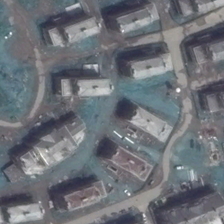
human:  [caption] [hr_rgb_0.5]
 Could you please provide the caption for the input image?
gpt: some buildings and green trees are in a medium residential area .

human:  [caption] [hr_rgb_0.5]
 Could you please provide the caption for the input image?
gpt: some houses are located on a large wooded area .

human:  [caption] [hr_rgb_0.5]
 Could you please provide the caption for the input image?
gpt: some houses are located on a large wooded area .

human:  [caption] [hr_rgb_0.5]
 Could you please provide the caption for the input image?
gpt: some buildings and green trees are in a medium residential area .

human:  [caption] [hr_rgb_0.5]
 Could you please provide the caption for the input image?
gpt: some buildings and green trees are in a medium residential area .